Question: I have this code
'''
<form:checkboxes path="domainContainerArray" items="${checkBoxesMap}"/>
'''
It is Displaying checkBoxes in vertical direction like this

I searched alot and even tried to apply css but I failed.How can I align them Horizontally? Any suggestions? The mark up generated by code
'''
<fieldset style="float: right">
<span>
<input id="d1" type="checkbox" value="1" name="dTypeContainerArray">
<label for="d1">Item 1</label>
</span>
<span>
<input id="d2" type="checkbox" value="2" name="dTypeContainerArray">
<label for="d2">Item 2</label>
</span>
<span>
<input id="d3" type="checkbox" value="3" name="dTypeContainerArray">
<label for="d3">item 3</label>
</span>
........
<span>
<input id="d7" type="checkbox" value="7" name="dTypeContainerArray">
<label for="d7">Media</label>
</span>
<span>
<input id="d8" type="checkbox" value="8" name="dTypeContainerArray">
<label for="d8">Misc</label>
</span>
<span>
<input id="d9" type="checkbox" value="9" name="dTypeContainerArray">
<label for="d9">Open Source Int</label>
</span>
<input type="hidden" value="on" name="_dTypeContainerArray">
<input class="ui-button ui-widget ui-state-default ui-corner-all" type="submit" onclick="changeFormAction('2/76/finalize')" style="border-radius: 0" value="Check Button" role="button">
</fieldset>
'''
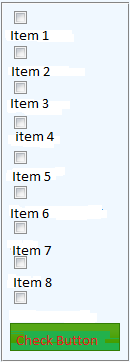
Answer: The 'checkboxes' tag allows you to specify a 'cssClass' attribute. You can provide a css class that will be applied. Then just define a style in your css that makes these elements float.
<URL>
The raw html you posted actually aligns the checkboxes horizontally. See <URL>. I suspect some other styling on your page is affecting these checkboxes.